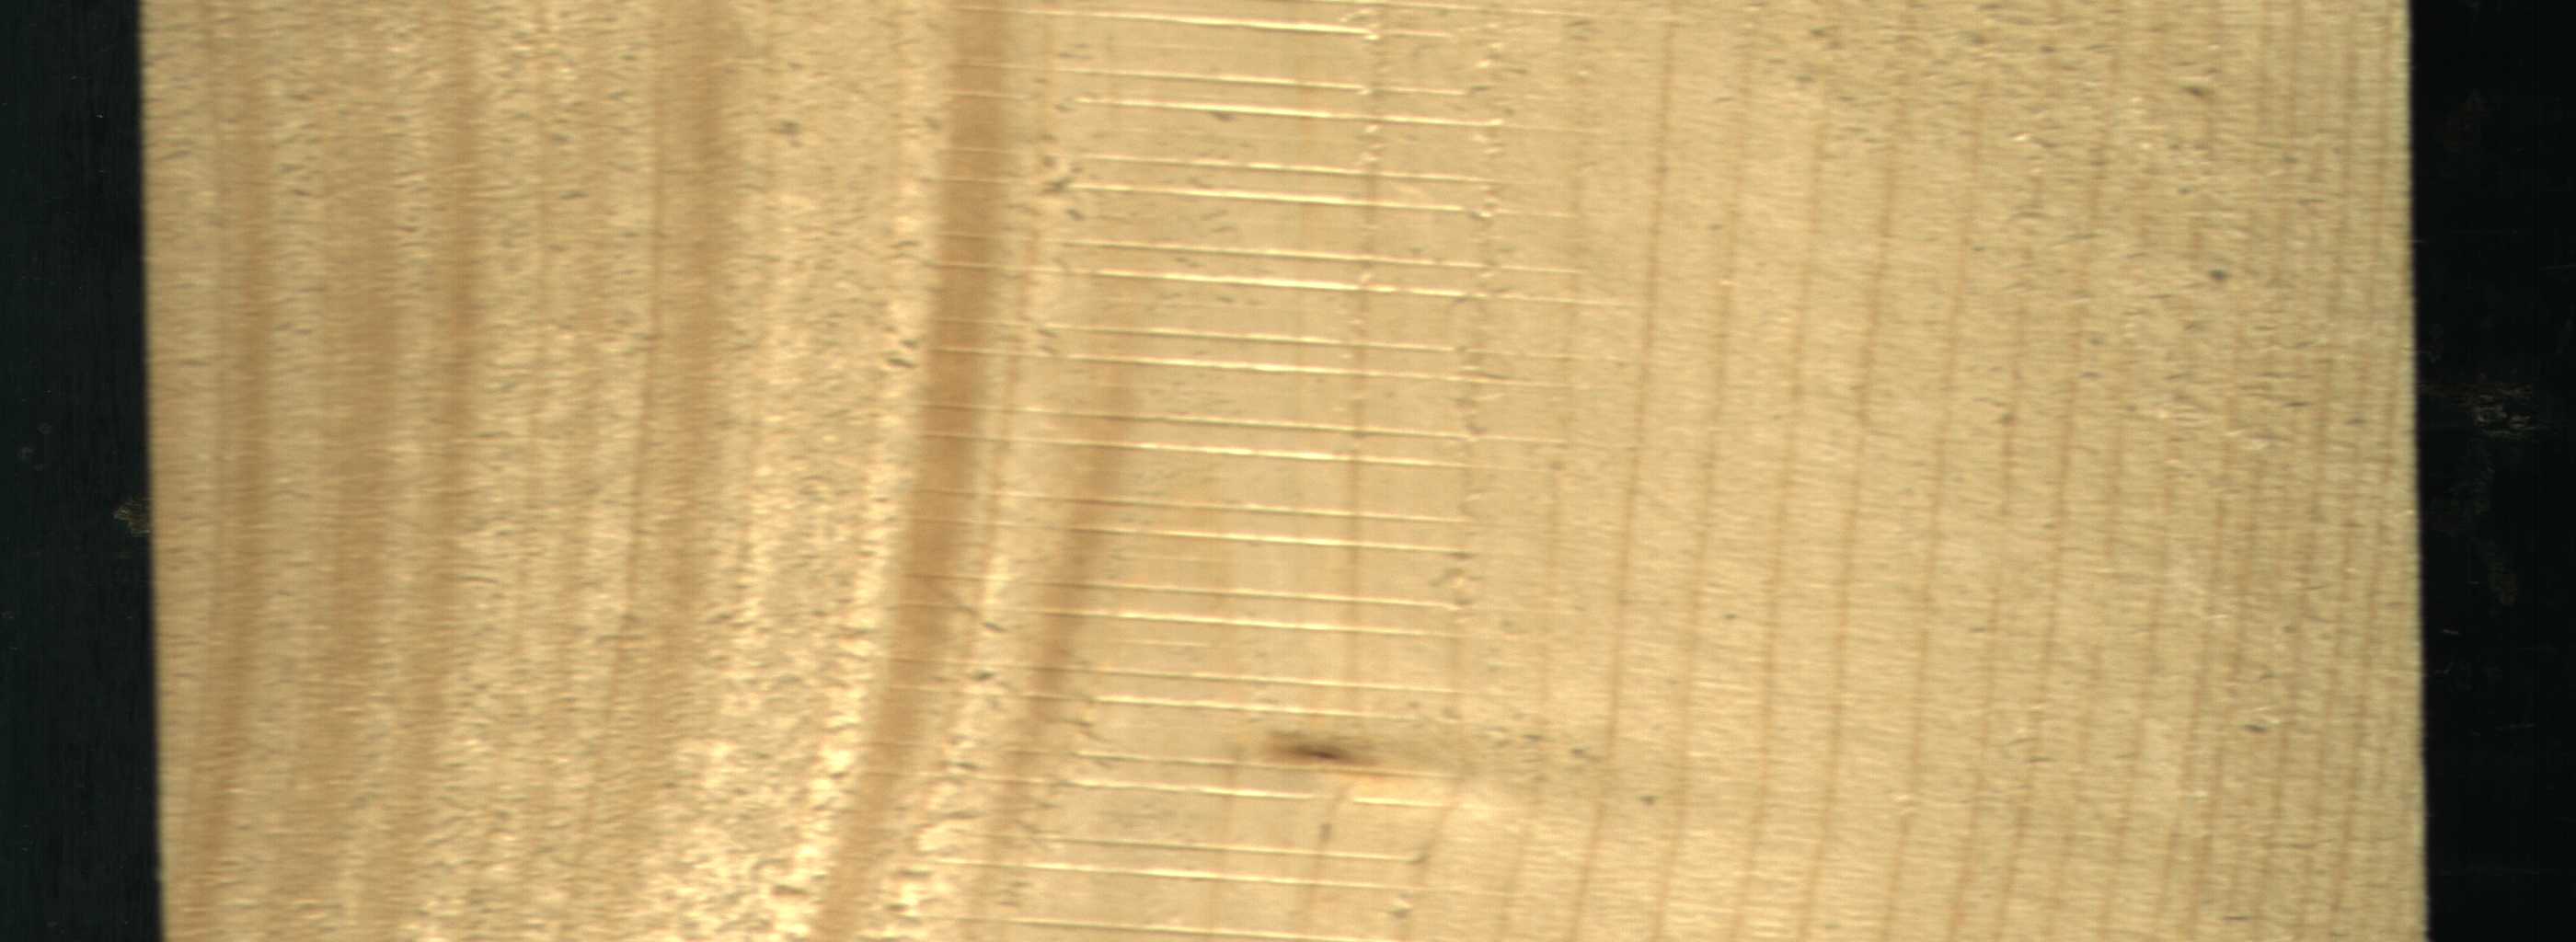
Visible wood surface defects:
Live_Knot